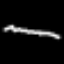
Label: squiggle